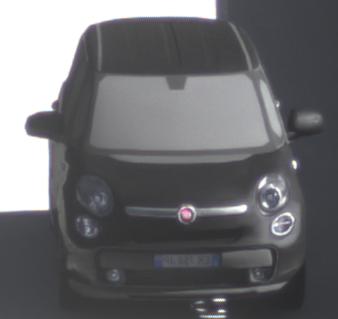
Make: Fiat
Model: 500L 1.4 16V
Detailed model: 500L (199)
Model produced from: 2012/10
Model produced until: 2017/05
Doors: 5
Color: black
Road condition: dry road
Daytime: morning or afternoon
Contrast: medium contrast